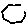
Label: hexagon